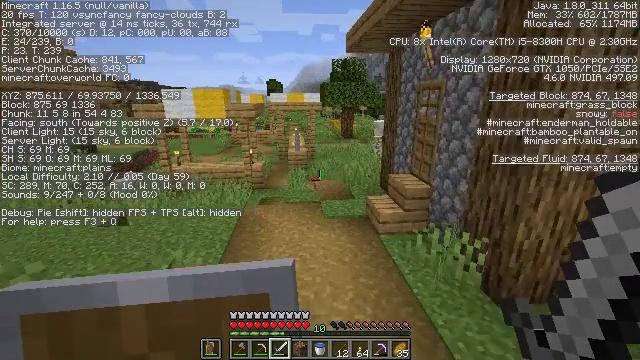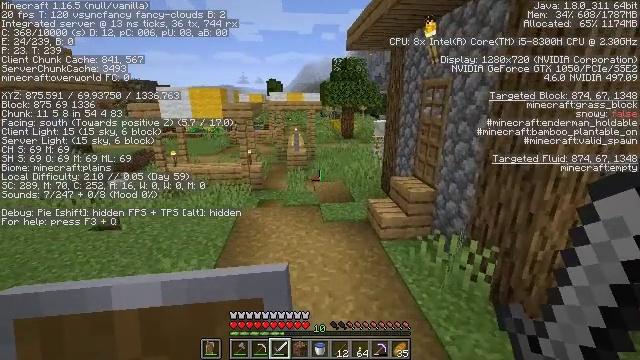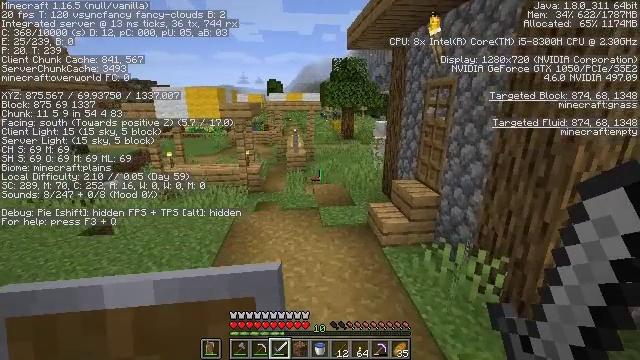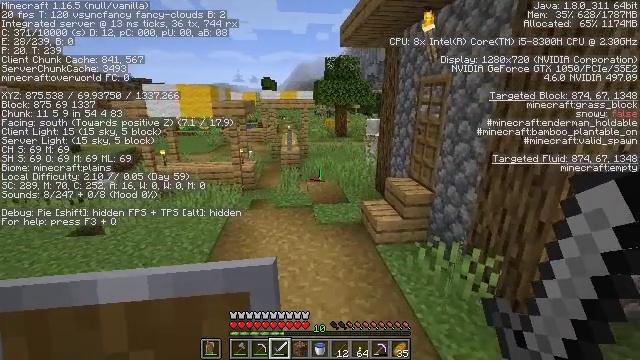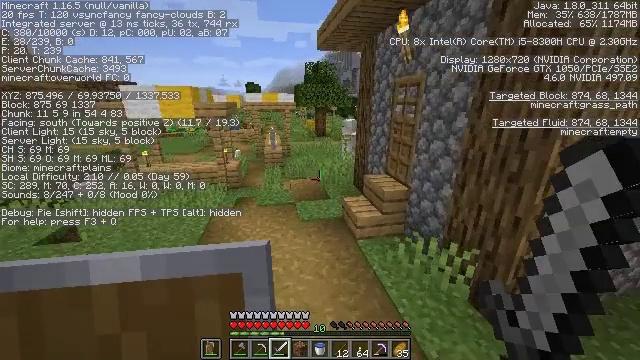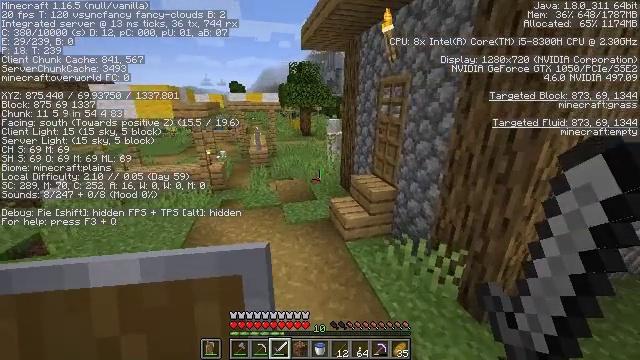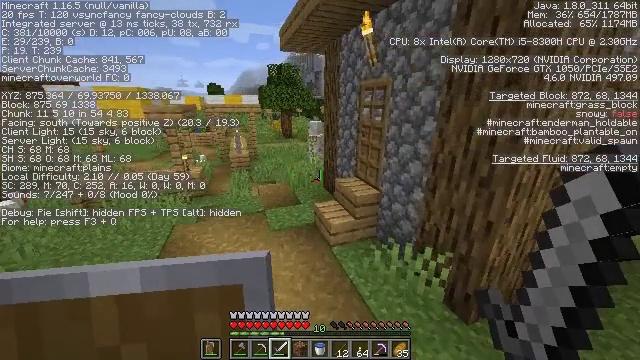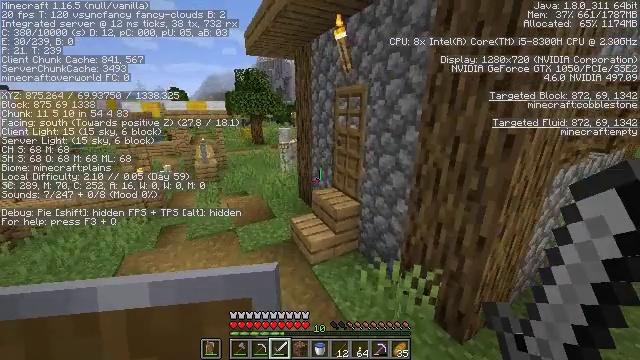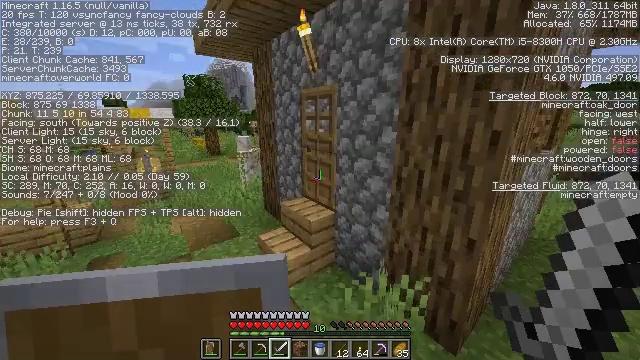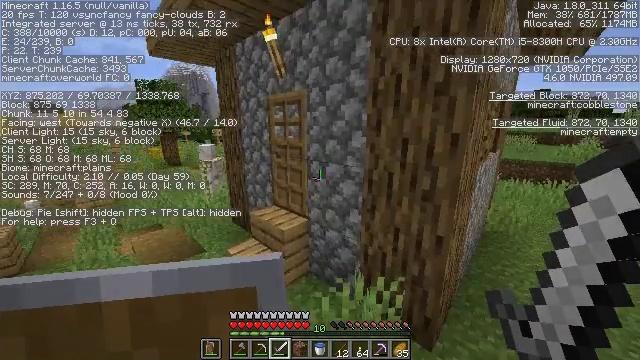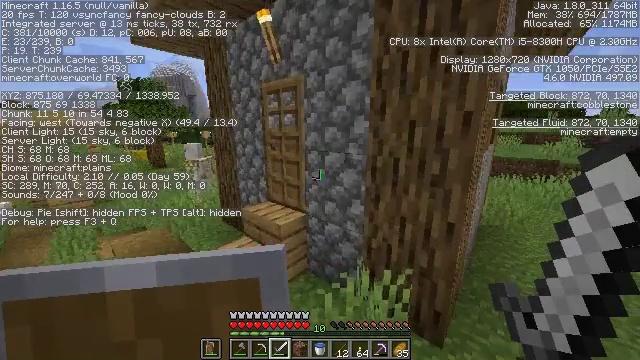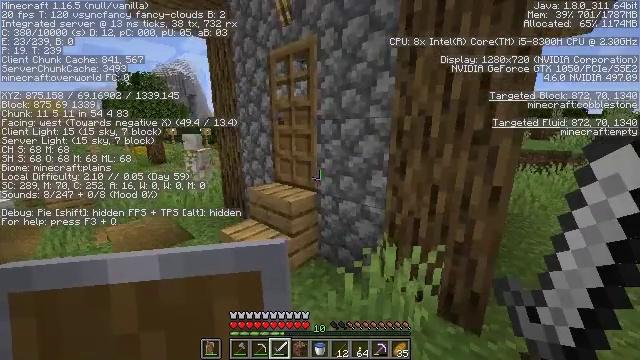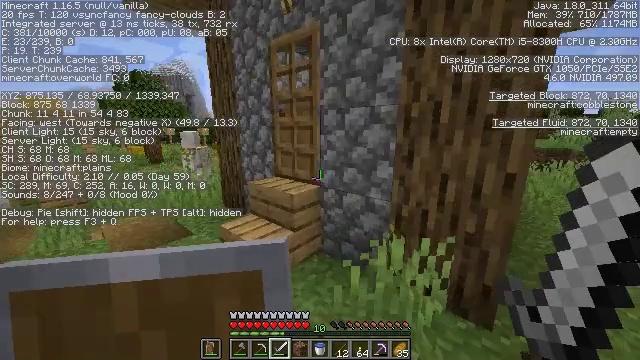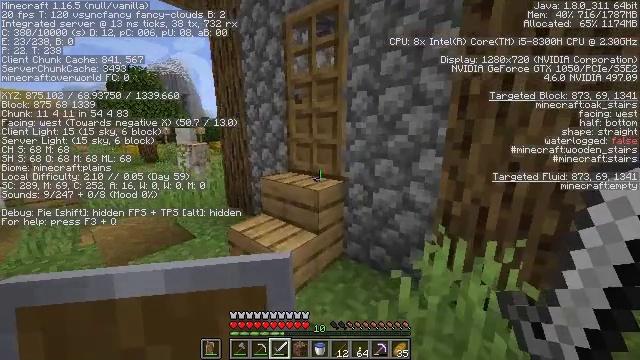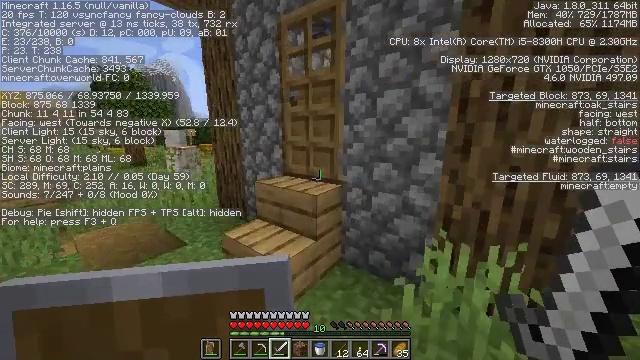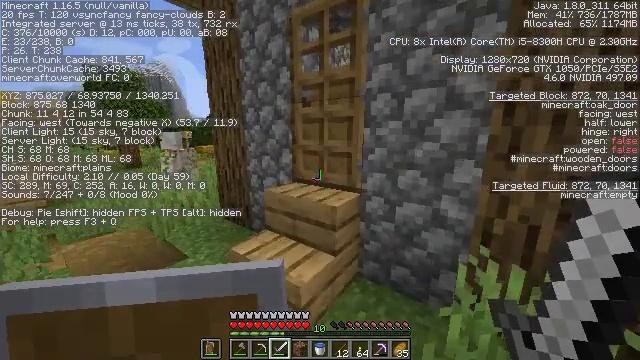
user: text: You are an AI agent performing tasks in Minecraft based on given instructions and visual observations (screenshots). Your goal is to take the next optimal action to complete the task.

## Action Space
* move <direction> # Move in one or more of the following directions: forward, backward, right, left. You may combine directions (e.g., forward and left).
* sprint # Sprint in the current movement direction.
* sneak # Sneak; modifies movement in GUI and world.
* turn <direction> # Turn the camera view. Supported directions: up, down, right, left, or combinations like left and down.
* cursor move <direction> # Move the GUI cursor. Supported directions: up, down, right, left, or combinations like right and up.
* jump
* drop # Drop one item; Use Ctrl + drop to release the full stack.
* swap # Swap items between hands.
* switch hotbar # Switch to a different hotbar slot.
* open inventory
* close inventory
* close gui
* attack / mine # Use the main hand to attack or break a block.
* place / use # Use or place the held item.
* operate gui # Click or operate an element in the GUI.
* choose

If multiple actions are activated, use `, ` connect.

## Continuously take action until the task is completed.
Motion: motion action
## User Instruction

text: Destroy the yellow bed to recycle it.
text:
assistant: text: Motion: move forward
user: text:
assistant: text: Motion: move forward, sprint
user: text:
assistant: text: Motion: move forward, sprint, turn right
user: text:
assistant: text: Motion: move forward, sprint, turn right and down
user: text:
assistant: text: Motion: move forward, sprint, turn right
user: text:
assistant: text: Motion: move forward, sprint, turn right
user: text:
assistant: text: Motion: move forward, sprint, turn right and up
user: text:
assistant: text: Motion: move forward and move left, turn right and up
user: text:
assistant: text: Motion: move forward and move left, turn right and up
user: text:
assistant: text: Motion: move forward and move left, turn right
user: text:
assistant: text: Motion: move forward and move left
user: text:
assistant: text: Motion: move forward and move left
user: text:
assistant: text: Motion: move forward and move left
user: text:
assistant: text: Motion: move forward and move left, turn right
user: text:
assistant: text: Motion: move forward and move left
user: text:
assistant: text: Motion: move forward and move left
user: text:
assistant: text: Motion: move forward and move left, turn right and up
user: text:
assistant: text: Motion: move forward, turn right and up
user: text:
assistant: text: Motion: move forward
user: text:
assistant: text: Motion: move forward, use / place
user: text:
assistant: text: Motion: move forward, use / place
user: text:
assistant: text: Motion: move forward, turn right
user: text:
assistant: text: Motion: move forward, turn right
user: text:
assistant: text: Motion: turn right
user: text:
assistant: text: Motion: no_op
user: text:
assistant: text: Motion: turn right and down
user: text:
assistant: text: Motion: no_op
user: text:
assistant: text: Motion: use / place
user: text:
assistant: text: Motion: use / place
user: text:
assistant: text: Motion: use / place